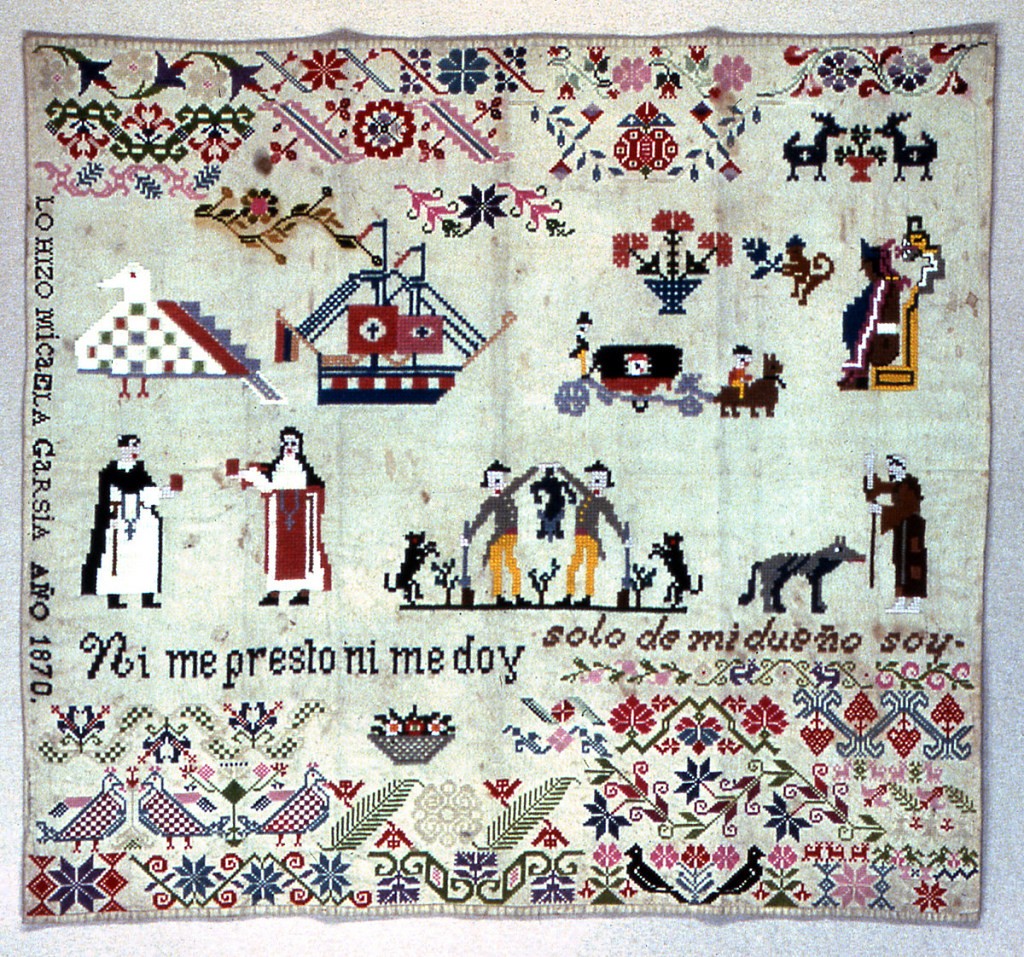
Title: Sampler
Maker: Micaela Garsia
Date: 1870
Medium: wool, silk, and cotton embroidery on cotton foundation Technique: embroidered in cross stitch on plain weave foundation Label: cotton embroidered with wool, silk, and cotton in cross stitch
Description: Large square sampler embroidered in bright colors with floral pattern bands, confronted birds, and spot motifs including a monk, a nun, a pair of hunters, a ship, and the seated Aztec prince, Itzcoatl.  Text "Ni me presto ni me doy" and "solo de mi dueño soy."